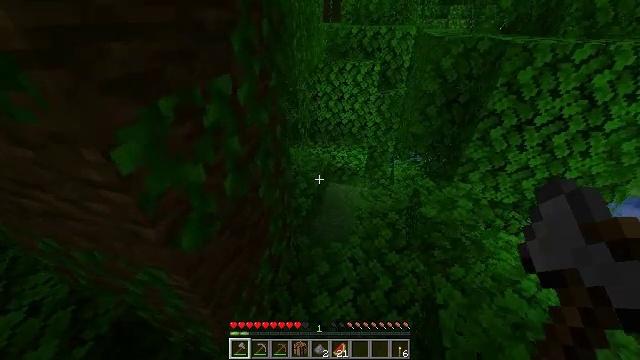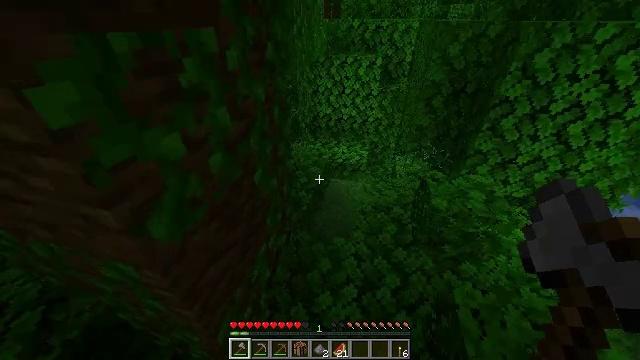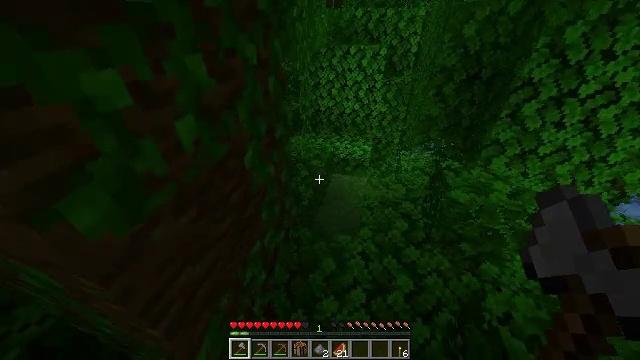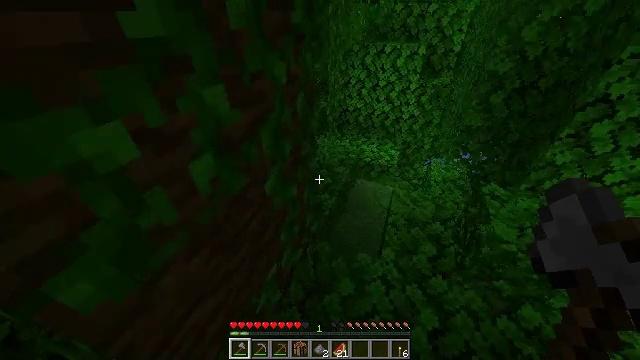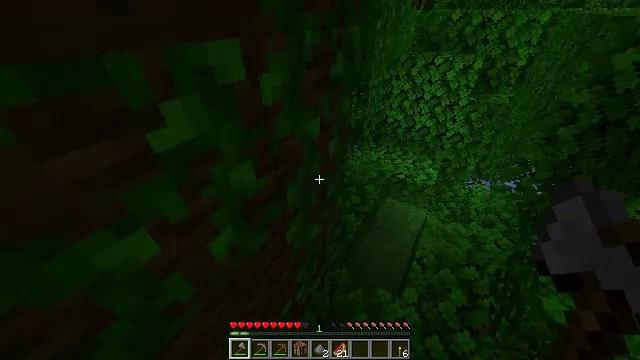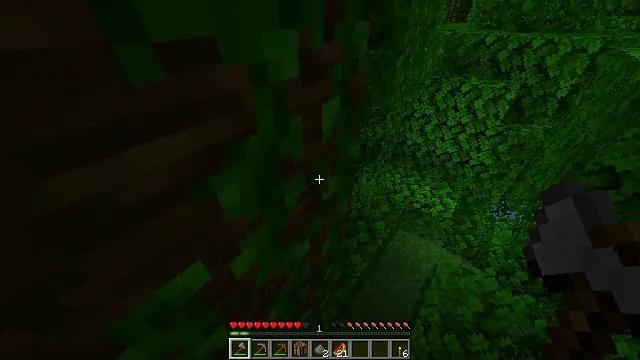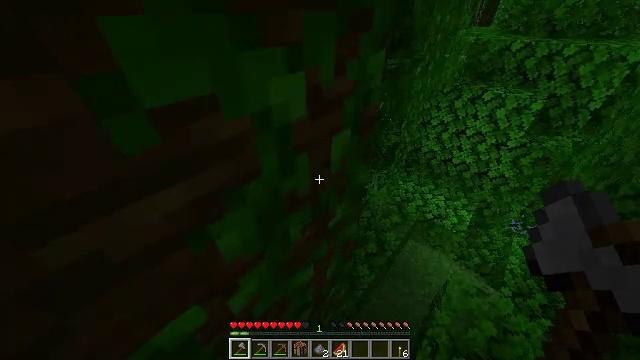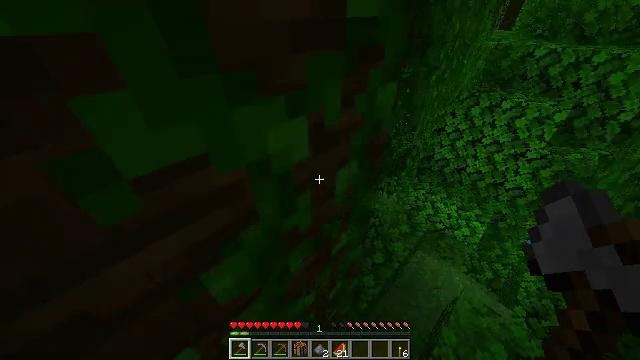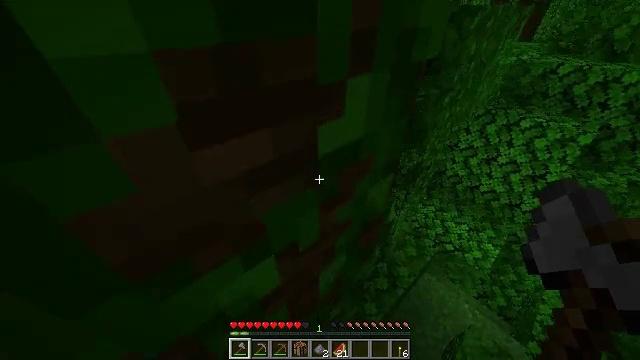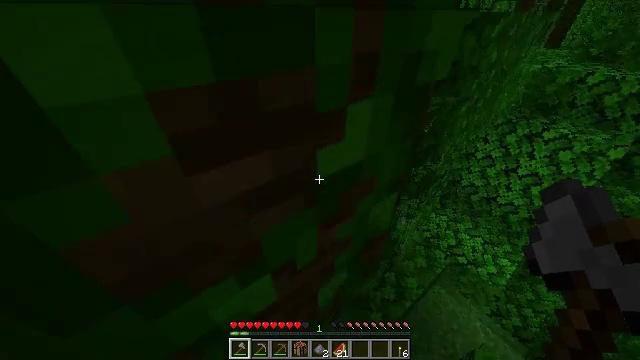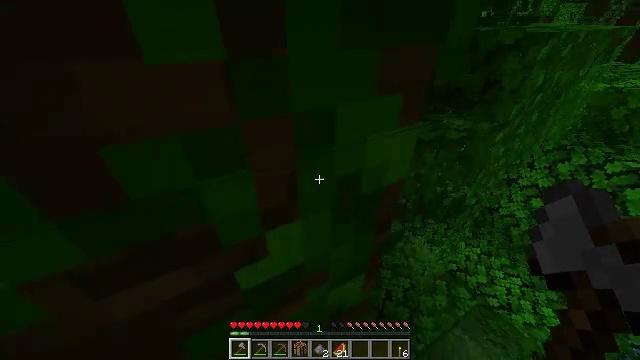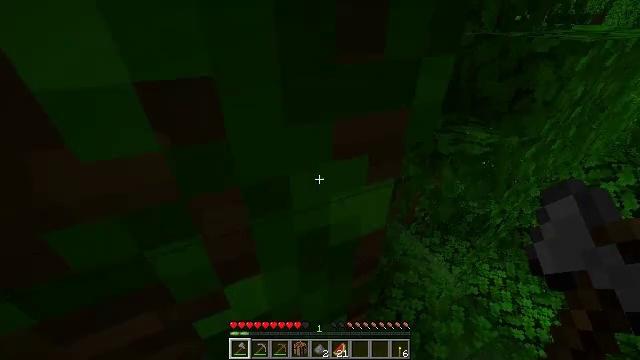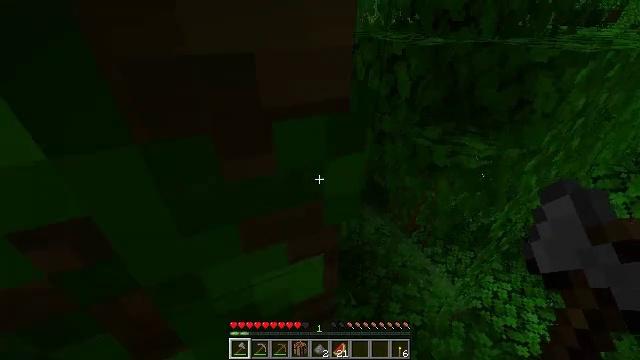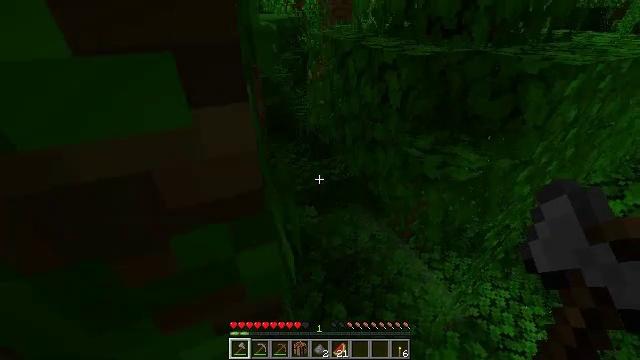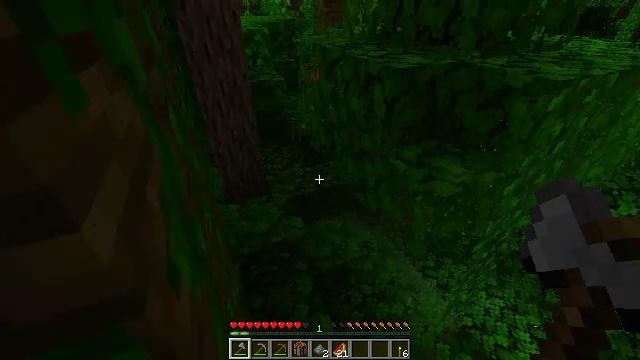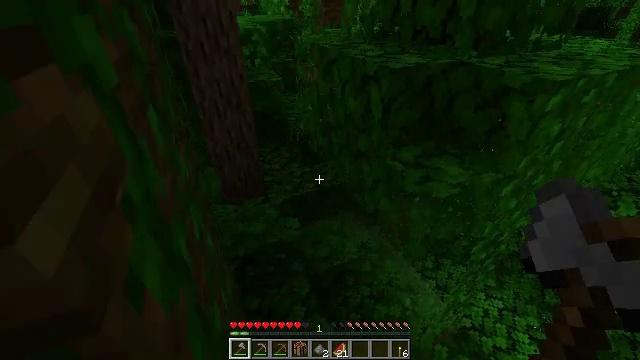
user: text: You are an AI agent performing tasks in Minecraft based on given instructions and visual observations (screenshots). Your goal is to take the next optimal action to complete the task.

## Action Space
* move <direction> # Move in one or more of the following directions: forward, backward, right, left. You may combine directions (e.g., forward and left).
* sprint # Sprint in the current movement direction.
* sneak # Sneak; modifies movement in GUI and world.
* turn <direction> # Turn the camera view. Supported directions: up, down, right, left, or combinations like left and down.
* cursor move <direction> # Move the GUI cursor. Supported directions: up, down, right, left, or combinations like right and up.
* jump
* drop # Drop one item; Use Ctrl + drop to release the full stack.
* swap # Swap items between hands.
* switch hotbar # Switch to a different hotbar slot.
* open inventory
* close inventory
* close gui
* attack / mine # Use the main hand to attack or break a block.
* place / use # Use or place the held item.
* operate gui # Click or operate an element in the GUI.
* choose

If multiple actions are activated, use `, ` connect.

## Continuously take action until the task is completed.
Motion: motion action
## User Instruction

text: Clear the ground by mining grass.
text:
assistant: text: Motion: move forward, sprint, jump
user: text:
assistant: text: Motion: move forward, sprint, jump
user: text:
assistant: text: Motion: move forward, sprint, turn left and down, jump
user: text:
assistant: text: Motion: move forward and move right, turn left, jump
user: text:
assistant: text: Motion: move forward and move right, sprint, turn left, jump
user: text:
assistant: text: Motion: move forward, sprint, turn left, jump
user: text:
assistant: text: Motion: move forward, sprint, turn left, jump
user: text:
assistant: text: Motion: move forward, sprint, turn left, jump
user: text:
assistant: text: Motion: move forward, sprint, turn left, jump
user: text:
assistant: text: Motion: move forward, sprint, turn left and up, jump
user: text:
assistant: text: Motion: move forward, sprint, turn left, jump
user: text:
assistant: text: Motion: move forward, sprint, jump
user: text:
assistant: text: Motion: move forward, sprint, jump
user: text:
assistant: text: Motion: move forward, sprint, jump
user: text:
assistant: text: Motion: move forward, sprint, jump
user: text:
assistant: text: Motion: move forward, sprint, jump
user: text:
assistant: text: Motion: move forward, jump
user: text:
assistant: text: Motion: move forward and move right, jump
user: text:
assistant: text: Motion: move forward and move right, jump
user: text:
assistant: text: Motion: move forward and move right, turn left and up, jump
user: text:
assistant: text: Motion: move forward and move right, turn left and up, jump
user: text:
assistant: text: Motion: move forward and move left, sprint, turn left, jump
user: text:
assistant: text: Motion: move forward and move left, sprint, turn left, jump
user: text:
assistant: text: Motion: move forward and move left, sprint, jump
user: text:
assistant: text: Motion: move forward and move left, sprint, jump
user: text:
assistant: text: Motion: move forward and move left, sprint, jump
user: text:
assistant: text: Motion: move forward and move left, sprint, turn left, jump
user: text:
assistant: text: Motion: move forward and move left, sprint, turn left and up, jump
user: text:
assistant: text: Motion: move forward, sprint, turn left and up, jump
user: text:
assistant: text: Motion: move forward, sprint, turn up, jump